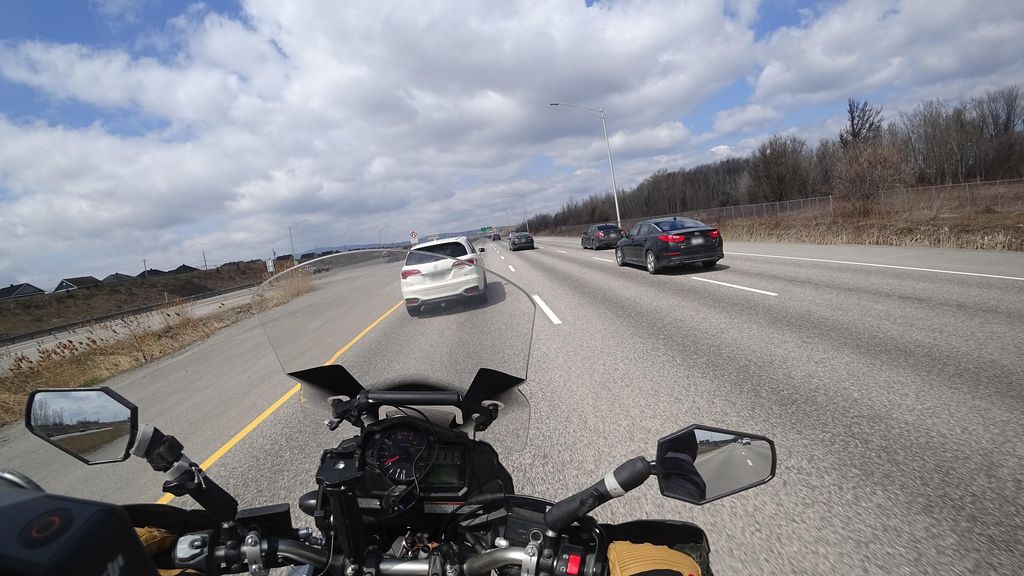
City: quebec_city